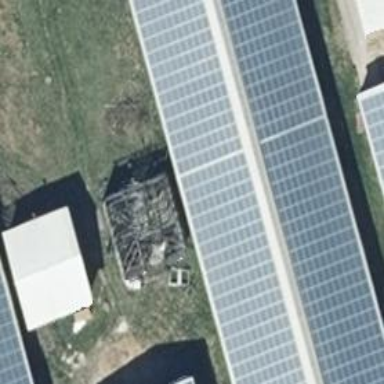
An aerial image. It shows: Solar-powered generator using photovoltaic technology. This small installation generates electricity through solar photovoltaic panels.